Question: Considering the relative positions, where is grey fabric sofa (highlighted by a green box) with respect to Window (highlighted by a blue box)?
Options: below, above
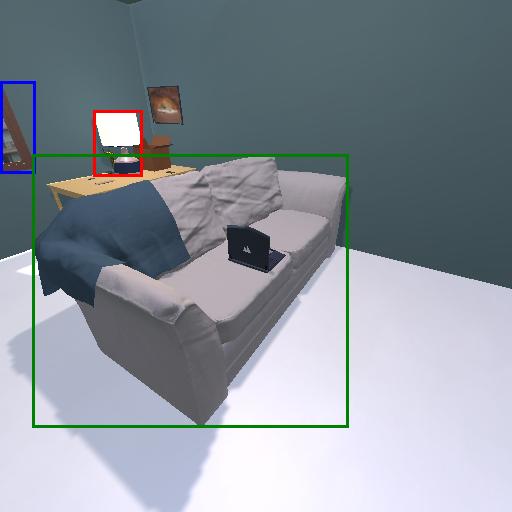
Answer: below